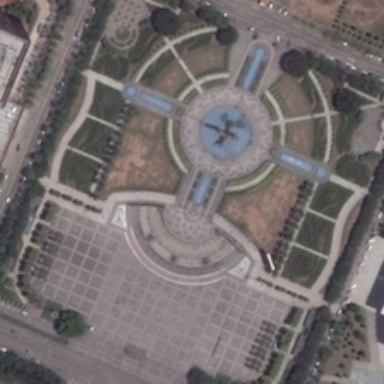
A square with two high way and dark green plants surrounded .